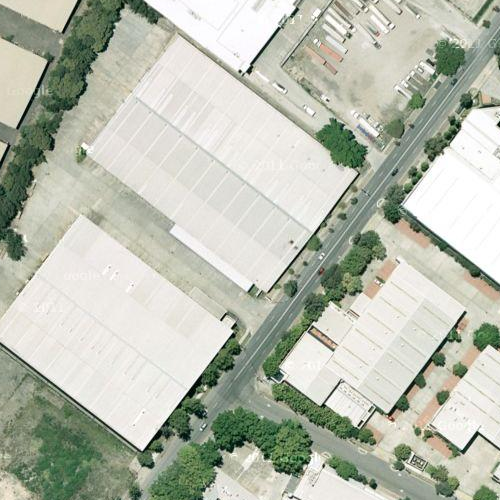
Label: sydney